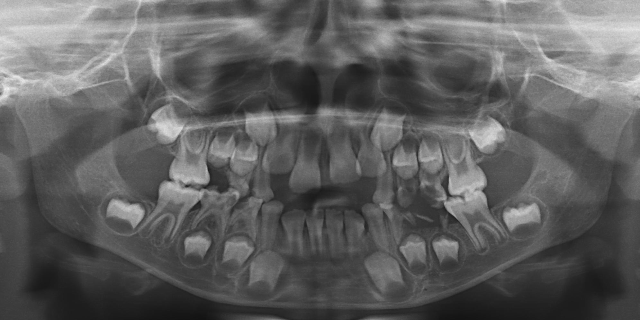
child